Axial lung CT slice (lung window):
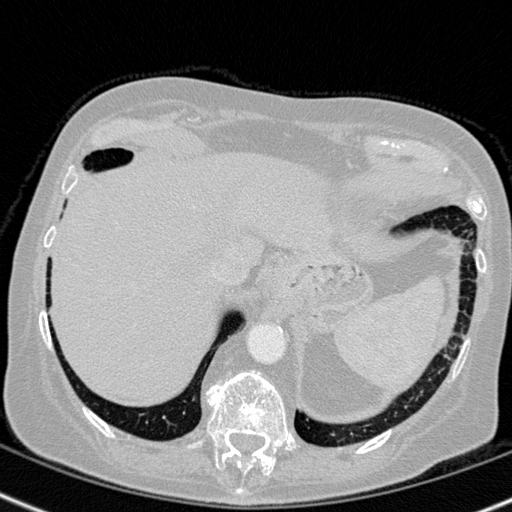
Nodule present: no